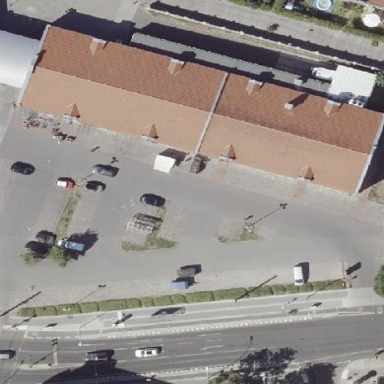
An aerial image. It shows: Parking area with surface.